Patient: sex F, age 69
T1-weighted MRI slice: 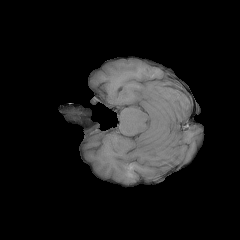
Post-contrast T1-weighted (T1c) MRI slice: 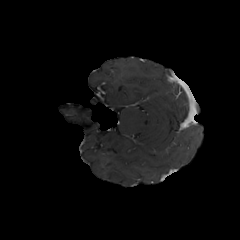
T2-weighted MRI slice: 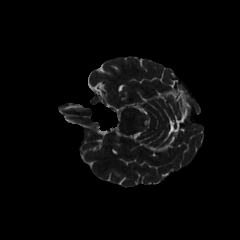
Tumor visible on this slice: no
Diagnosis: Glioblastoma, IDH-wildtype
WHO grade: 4